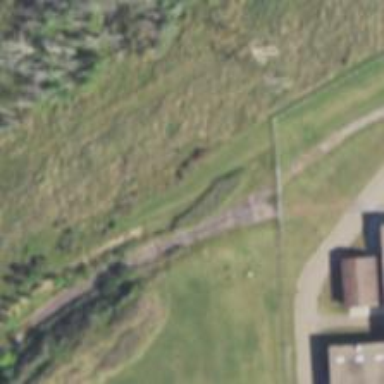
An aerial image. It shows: Disused railway spur service.